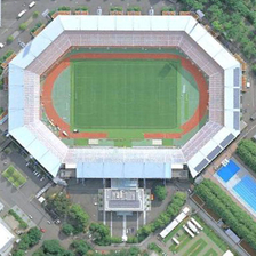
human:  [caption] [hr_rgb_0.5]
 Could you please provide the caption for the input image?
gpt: the stadium has a wide green lawn .

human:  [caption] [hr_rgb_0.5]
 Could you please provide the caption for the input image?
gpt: the stadium has a wide green lawn .

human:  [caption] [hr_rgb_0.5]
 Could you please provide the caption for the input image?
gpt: The stadium was octagonal.

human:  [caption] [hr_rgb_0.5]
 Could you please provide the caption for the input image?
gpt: The stadium is octagonal.

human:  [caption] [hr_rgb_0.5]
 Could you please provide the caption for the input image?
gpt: the stadium has a wide green lawn .